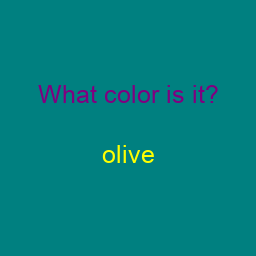
Color: yellow
Color name shown: olive
Background color: teal
Question text color: purple